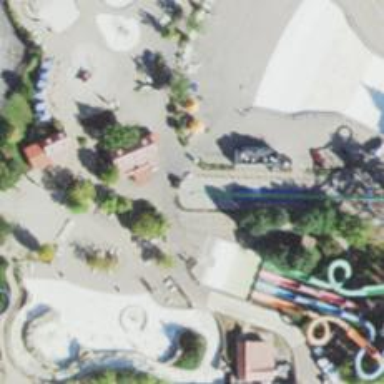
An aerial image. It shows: Water slide attraction.